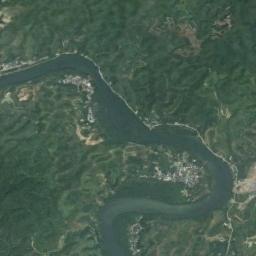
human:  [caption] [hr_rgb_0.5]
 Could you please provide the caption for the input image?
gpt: A winding blue and long river, With green mountains on both sides, And many buildings along the river bank .

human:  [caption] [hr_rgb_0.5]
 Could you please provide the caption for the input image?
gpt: The river goes through trees and grass .

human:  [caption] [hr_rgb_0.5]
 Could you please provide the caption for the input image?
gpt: Many trees are around the river .

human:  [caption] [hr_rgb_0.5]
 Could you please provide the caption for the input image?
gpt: The dark green river with a winding bank goes through the mountainous area covered with vegetation .

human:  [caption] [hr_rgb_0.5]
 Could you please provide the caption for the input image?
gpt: There are green forests and meadows around the river .